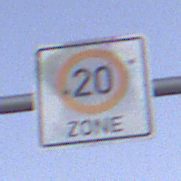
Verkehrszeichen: BeginnZone20
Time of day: Dusk
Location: Outdoor (Nature)
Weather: Clear
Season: NotSpecified
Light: Natural